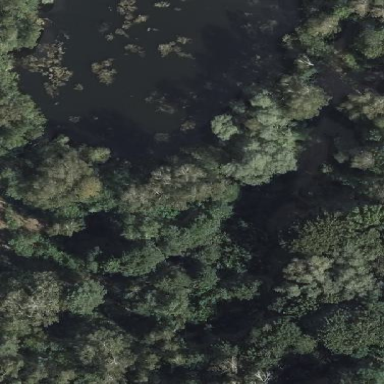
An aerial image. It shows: Pond with natural water.